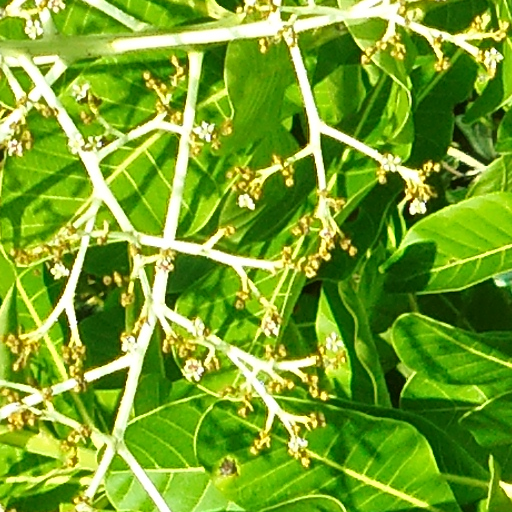
Species: Anacardium excelsum
GBIF accepted scientific name: Anacardium excelsum
Crown area (m\u00b2): 358.307